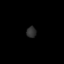
Tissue: lung
Cell type: Endothelial cells
Senescence score: 0.5841
Nuclear area (px): 107
Mean DAPI intensity: 46.411